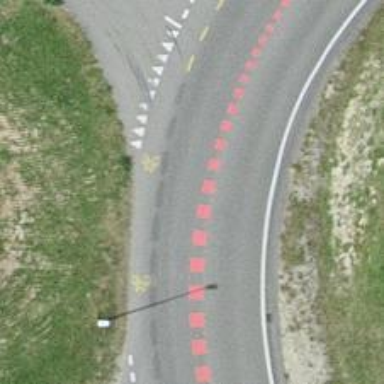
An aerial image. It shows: Tertiary road with asphalt surface. The left side of the road has shared lane for cyclists.